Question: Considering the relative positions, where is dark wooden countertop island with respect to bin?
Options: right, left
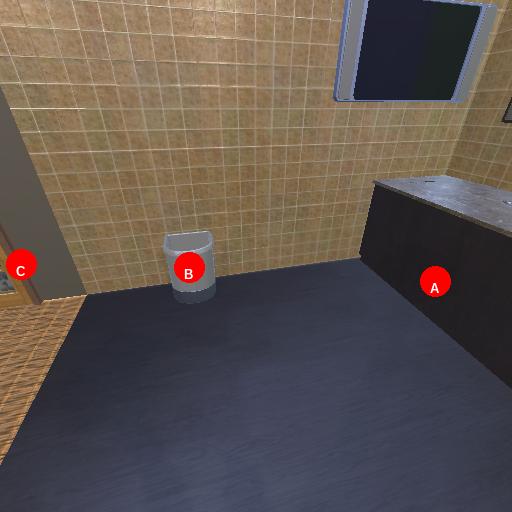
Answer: right